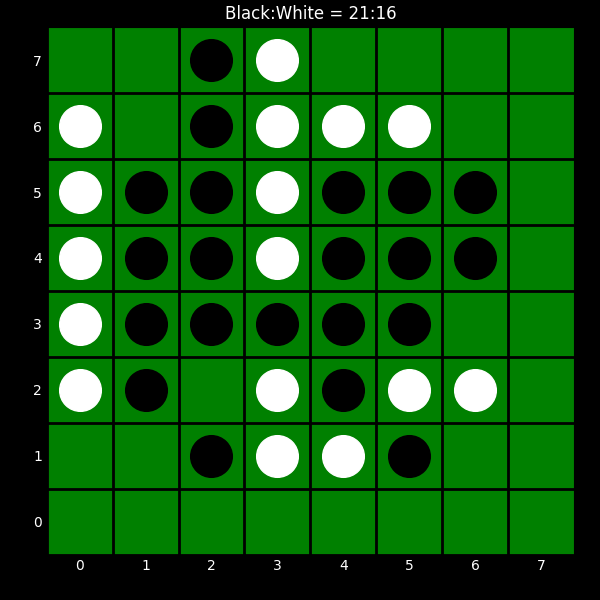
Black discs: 21
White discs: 16